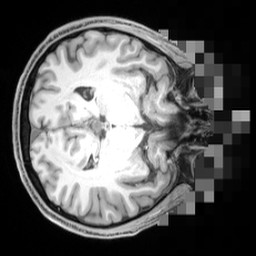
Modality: T1w
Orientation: axial
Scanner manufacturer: siemens
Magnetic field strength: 3 T
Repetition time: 2.55 s